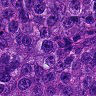
Metastatic tissue present: yes